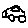
Label: car